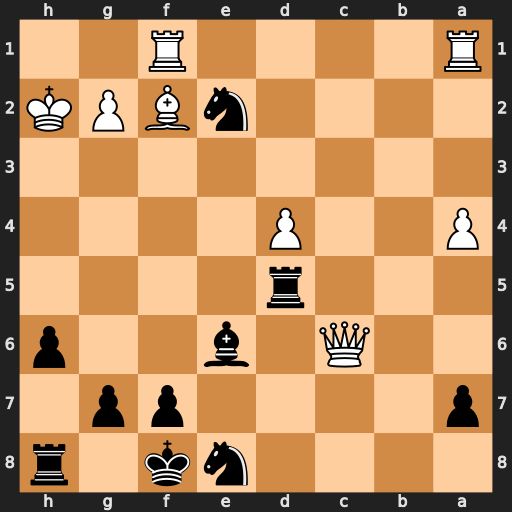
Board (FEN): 4nk1r/p4pp1/2Q1b2p/3r4/P2P4/8/4nBPK/R4R2
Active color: b
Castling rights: -
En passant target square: -
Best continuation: Rh5+ Bh4 Rxh4#